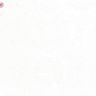
Metastatic tissue present: no